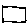
Label: square